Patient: sex M, age 57
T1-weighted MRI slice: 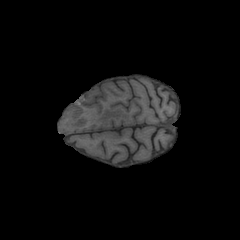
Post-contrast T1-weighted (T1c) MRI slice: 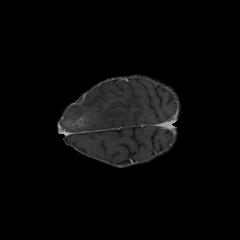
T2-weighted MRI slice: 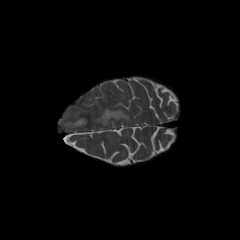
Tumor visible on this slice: yes
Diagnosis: Glioblastoma, IDH-wildtype
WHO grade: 4